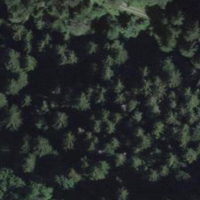
EUNIS habitat code: 43
Species observed at this site:
Corvus corone
Turdus philomelos
Dendrocopos major
Turdus viscivorus
Buteo buteo
Sylvia atricapilla
Poecile palustris
Phylloscopus collybita
Larus michahellis
Erithacus rubecula
Dryocopus martius
Pica pica
Phoenicurus ochruros
Sitta europaea
Garrulus glandarius
Columba livia
Falco tinnunculus
Corvus corax
Picus viridis
Periparus ater
Cyanistes caeruleus
Riparia riparia
Sturnus vulgaris
Chloris chloris
Pyrrhula pyrrhula
Corvus frugilegus
Passer domesticus
Turdus torquatus
Coloeus monedula
Ptyonoprogne rupestris
Carduelis carduelis
Turdus merula
Tachymarptis melba
Parus major
Turdus pilaris
Motacilla alba
Pyrrhocorax graculus
Aquila chrysaetos
Phylloscopus trochilus
Accipiter nisus